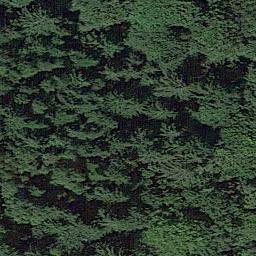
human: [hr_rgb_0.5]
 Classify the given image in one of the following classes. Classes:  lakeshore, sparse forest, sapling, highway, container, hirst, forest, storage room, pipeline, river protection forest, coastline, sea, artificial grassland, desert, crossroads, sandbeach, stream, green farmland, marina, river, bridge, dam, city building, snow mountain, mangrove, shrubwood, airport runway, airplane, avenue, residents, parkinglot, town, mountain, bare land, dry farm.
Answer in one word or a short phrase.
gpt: forest